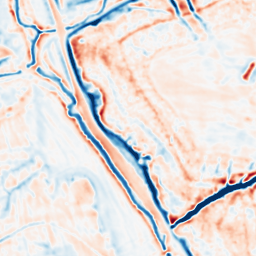
Category: multiscale
Decomposition family: dog_multiscale
Decomposition parameters: sigma_ratio: 1.6
n_scales: 3
base_sigma: 1
Upsampling method: linear_exact
Upsampling parameters: scale: 2
Upsampling scale: 2